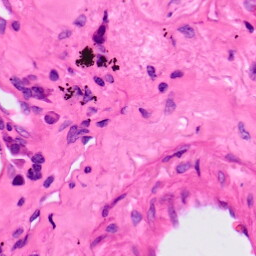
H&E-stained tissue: Lung